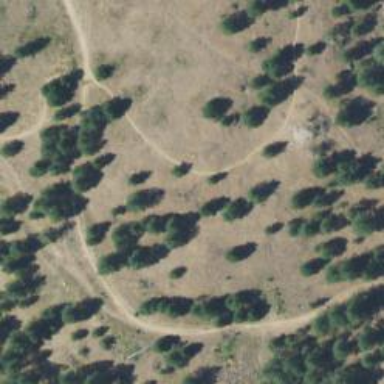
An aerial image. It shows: Path with excellent trail visibility.